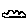
Label: cloud